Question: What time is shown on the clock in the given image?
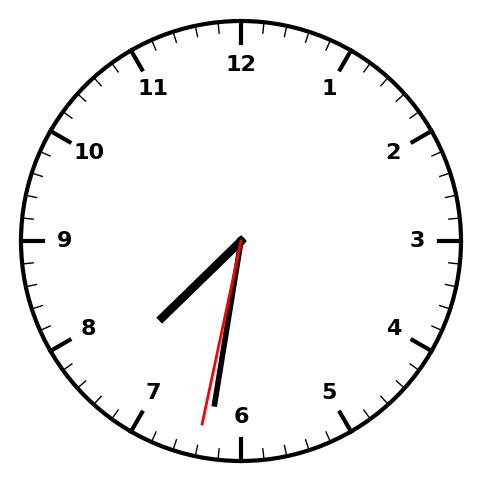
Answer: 07:31:32